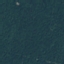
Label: Forest